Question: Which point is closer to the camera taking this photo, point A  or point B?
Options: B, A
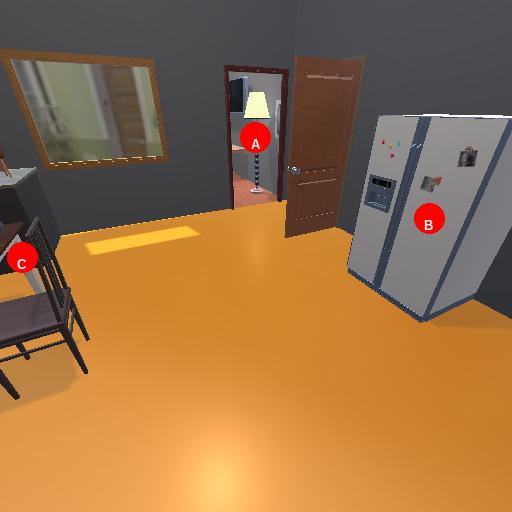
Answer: B